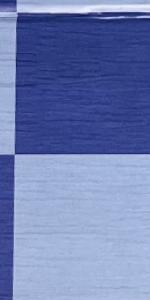
Label: Empty